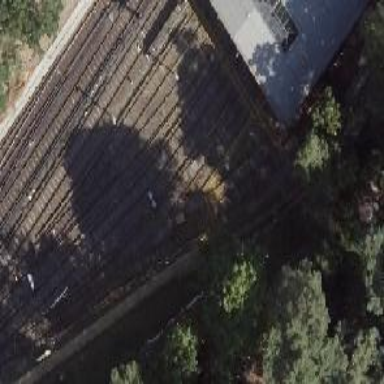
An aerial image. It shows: Disused electrified rail yard with overhead wires.